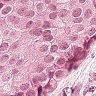
Metastatic tissue present: yes